Question: The PHP file doesn't display any errors but it doesn't display the data it is ment to get from the MySQL database. It is not saying it can't connect to the databaseso I dont know how i broke it this time :(
Search Engine
'''
<body>
<h2>Search Engine</h2>
<form action='./search.php' method='get'>
<input type='text' name='k' size='50' value='<?php echo $_GET['k'] ?>' />
<input type='submit' value='Search'/>
</form>
<hr />
<?php
$k = $_GET['k'];
$terms = explode(" ", $k);
$query = "SELECT * FROM search WHERE ";
foreach ($terms as $each)
{
//....
}
//connect
mysql_connect("localhost", "root", "");
mysql_select_db("search");
$query = mysql_query($query);
$num_rows = 0;
if ($query){
while($row = mysql_fetch_assoc($query)){
$id = $row['id'];
$title = $row['title'];
$description = $row['description'];
$k = $row['Keywords'];
$link = $row['link'];
echo "<h2><a href='$link'>$title</a></h2>
$description<br /><br />";
}
}
else
echo "No results found for "<b>$k</b>"";
//disconnect
mysql_close();
?>
</body>
</html>
'''
And then I have the MySQL data base setup

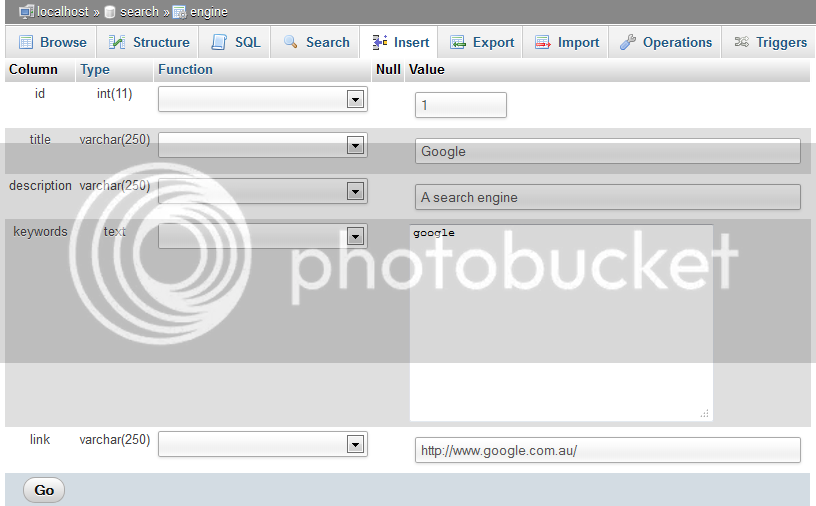
Answer: Try changing
'''
$query = mysql_query($query);
'''
to
'''
$query = mysql_query($query) or die(mysql_error());
'''
and see what happens